Field crop: maize
Growth stage: 1
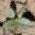
Species: datura